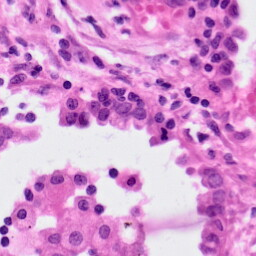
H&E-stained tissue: Lung